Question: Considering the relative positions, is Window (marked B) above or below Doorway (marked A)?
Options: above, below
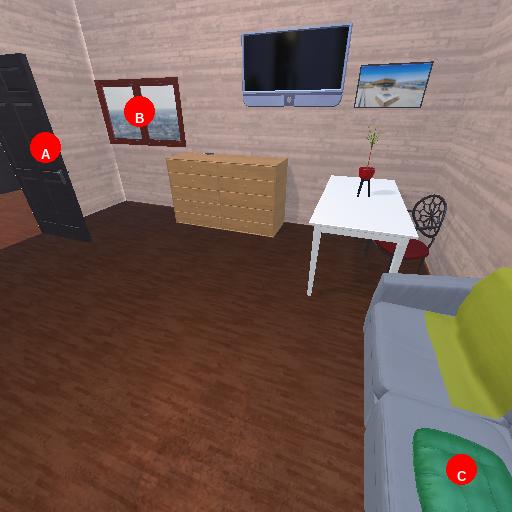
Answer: above